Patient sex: M
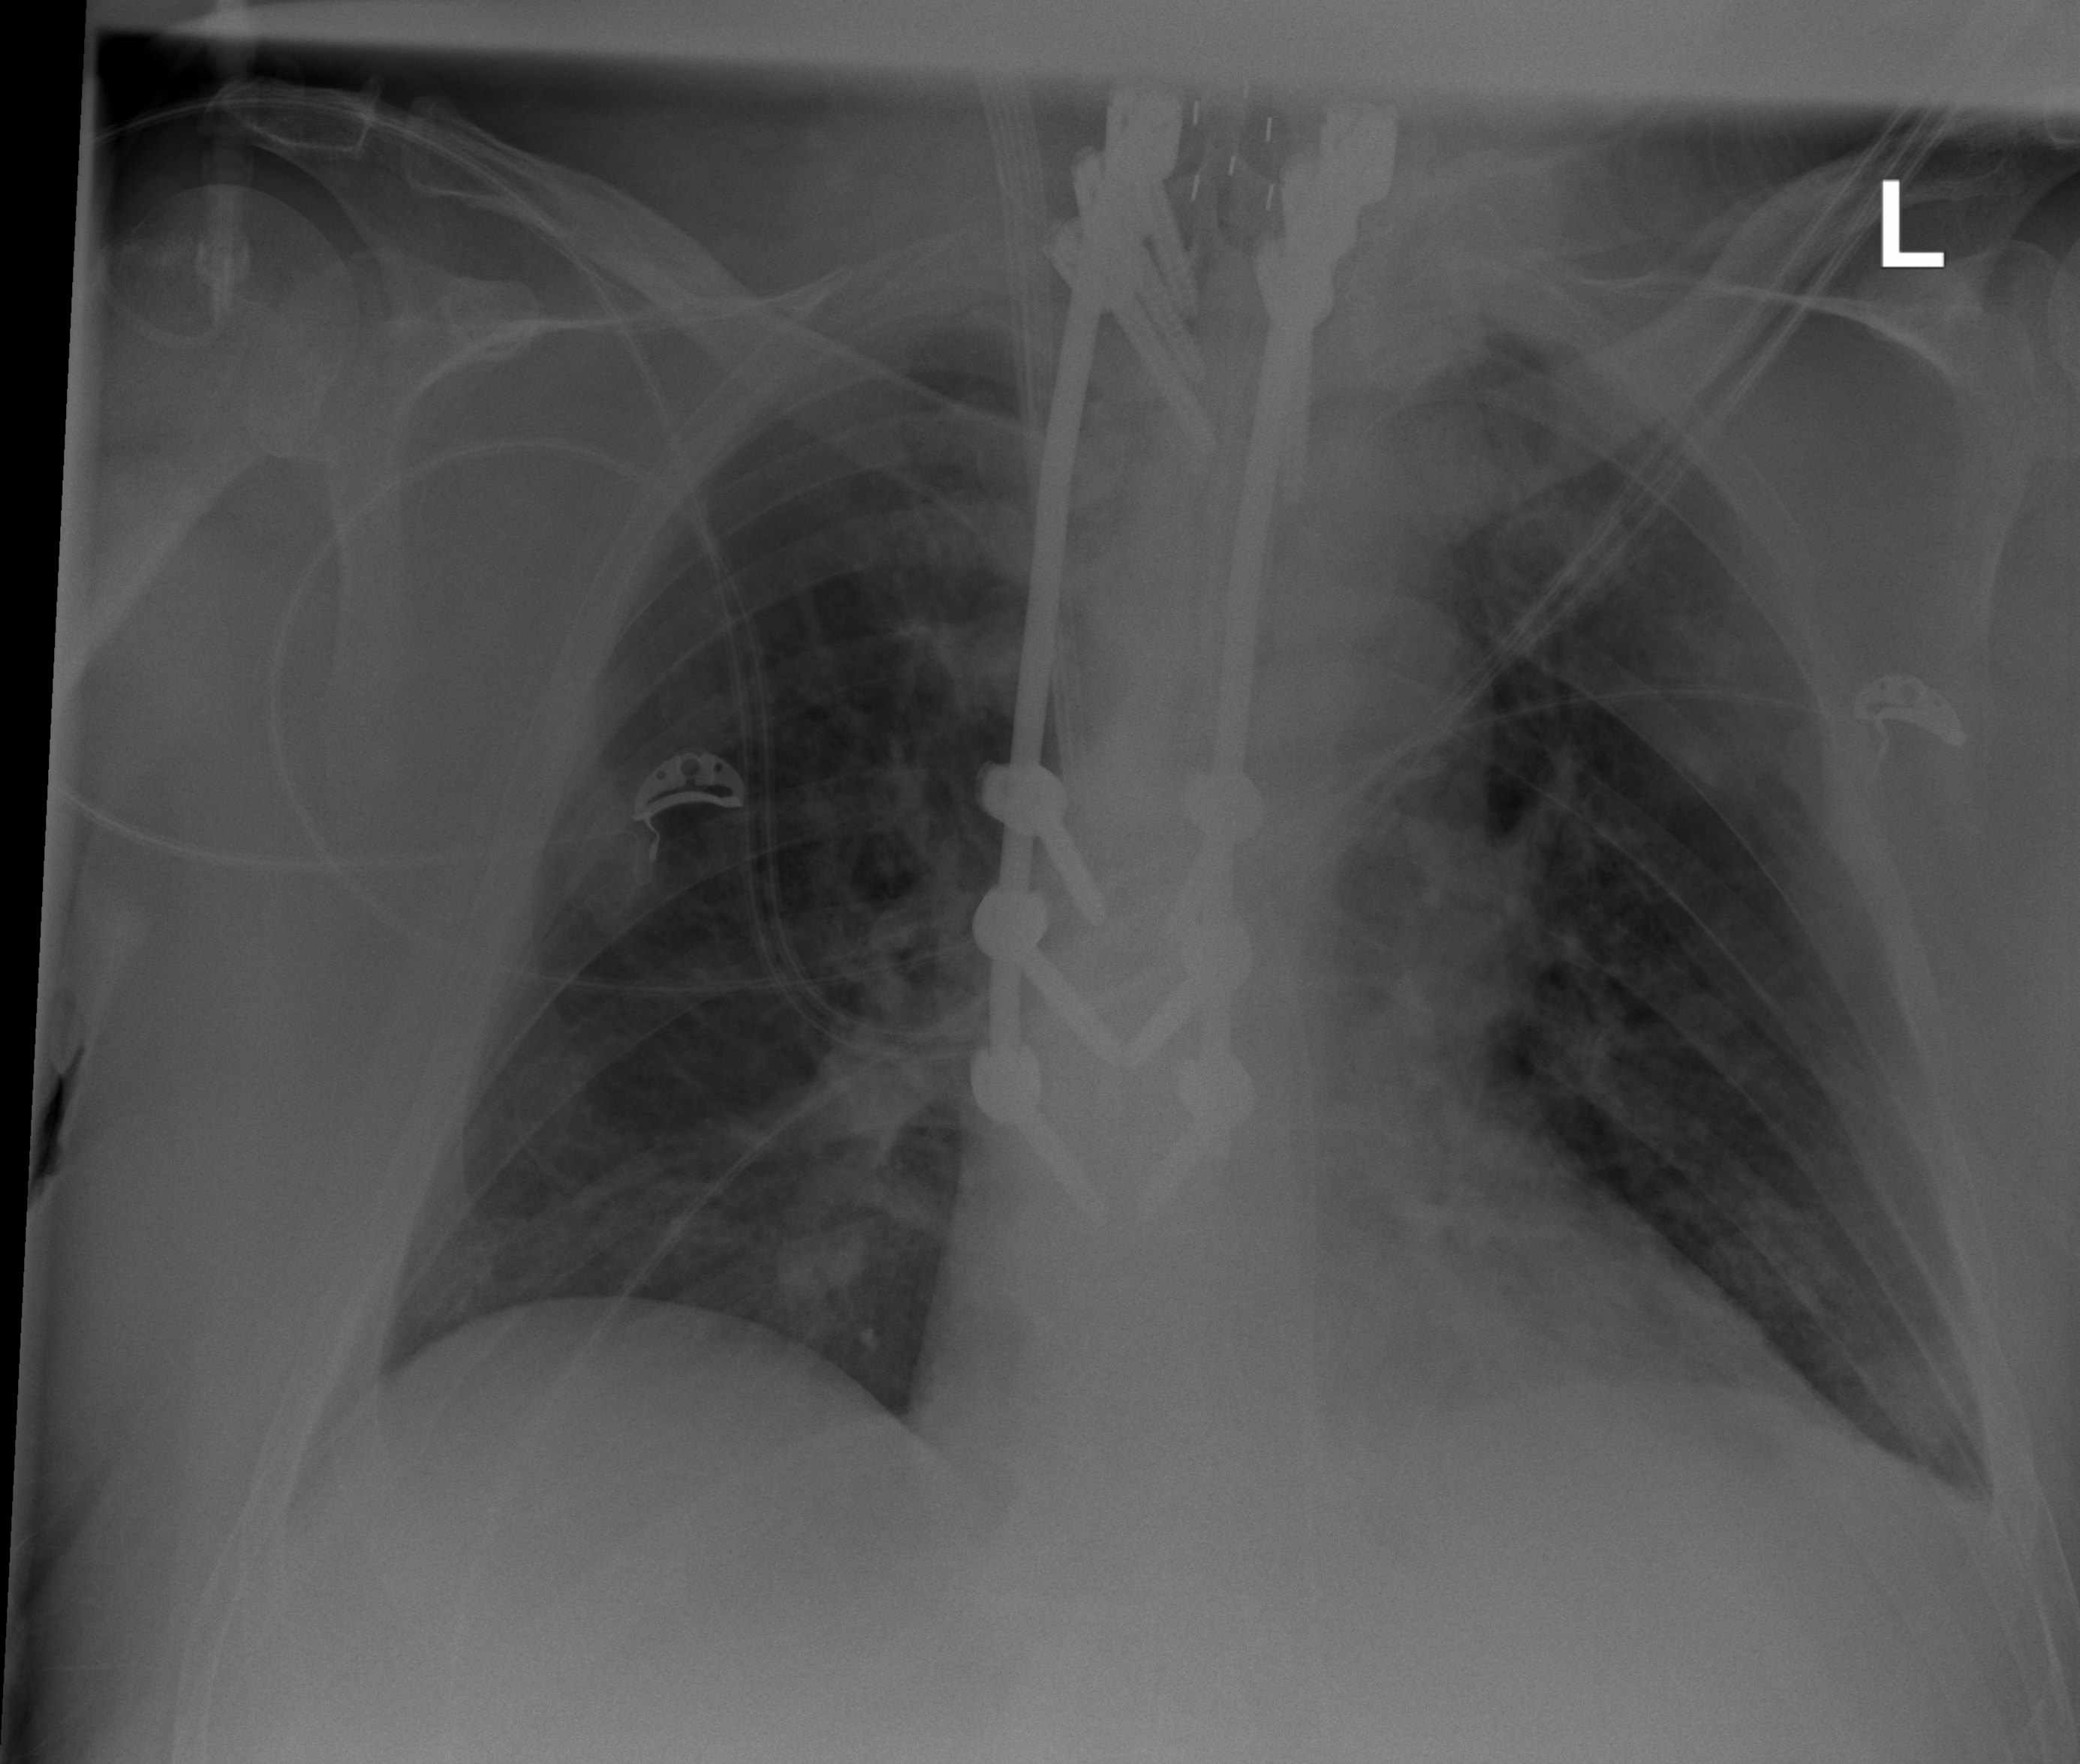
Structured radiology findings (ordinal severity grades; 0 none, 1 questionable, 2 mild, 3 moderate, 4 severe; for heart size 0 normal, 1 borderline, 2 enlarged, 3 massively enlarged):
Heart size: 2
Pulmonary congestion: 1
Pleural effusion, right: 0
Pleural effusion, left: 1
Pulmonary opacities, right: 2
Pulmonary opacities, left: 2
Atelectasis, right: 2
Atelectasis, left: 2